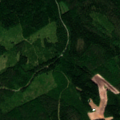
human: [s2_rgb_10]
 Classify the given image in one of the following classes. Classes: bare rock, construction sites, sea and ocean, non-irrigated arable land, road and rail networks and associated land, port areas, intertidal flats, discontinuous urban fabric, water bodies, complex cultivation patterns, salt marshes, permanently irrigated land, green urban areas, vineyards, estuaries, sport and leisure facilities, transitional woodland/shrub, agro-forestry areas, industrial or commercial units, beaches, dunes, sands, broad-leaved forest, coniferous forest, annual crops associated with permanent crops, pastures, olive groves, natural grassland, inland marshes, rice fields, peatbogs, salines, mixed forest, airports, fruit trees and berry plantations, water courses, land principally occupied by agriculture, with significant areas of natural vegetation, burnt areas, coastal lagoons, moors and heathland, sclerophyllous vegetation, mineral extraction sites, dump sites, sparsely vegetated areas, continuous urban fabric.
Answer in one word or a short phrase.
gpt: coniferous forest, mixed forest